Question: Can anyone tell me what does this label is about?
'''
Deployment Status Label: Abandoned
'''

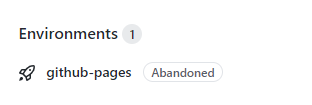
Answer: The concerned issue may arise due to the problem in the release of your website which you have deployed on Github pages. For resolving this issue you can follow the following procedure, it might help because I face the same issue a few days ago and I have done the same thing and it did work for me.
1. Try deleting the release of your website from your GitHub repository.
2. If you are deploying your website on root directory then delete the release folders directly.
3. And if you are deploying your website on the docs directory the delete the docs directory from your repository.
4. After deleting the release from the repository go to settings and then disable thee Github pages.
5. Now, generate the new release and push it on your GitHub repository, and then enable the GitHub pages again.
This will change the status of your GitHub pages from abandoned to active again.